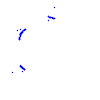
Particle: proton